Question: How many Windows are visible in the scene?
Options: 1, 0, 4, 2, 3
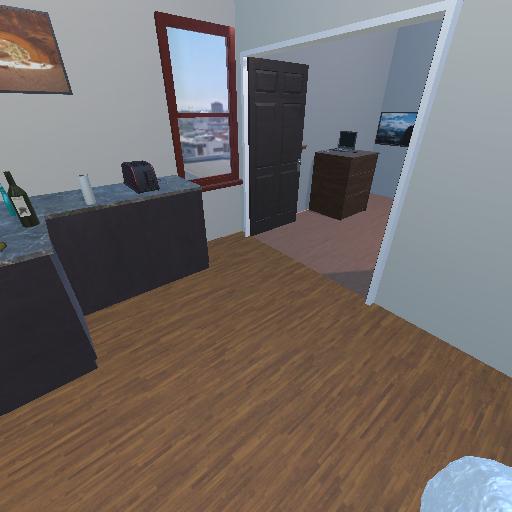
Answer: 1